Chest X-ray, PA view. Patient: 22 years old, sex M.
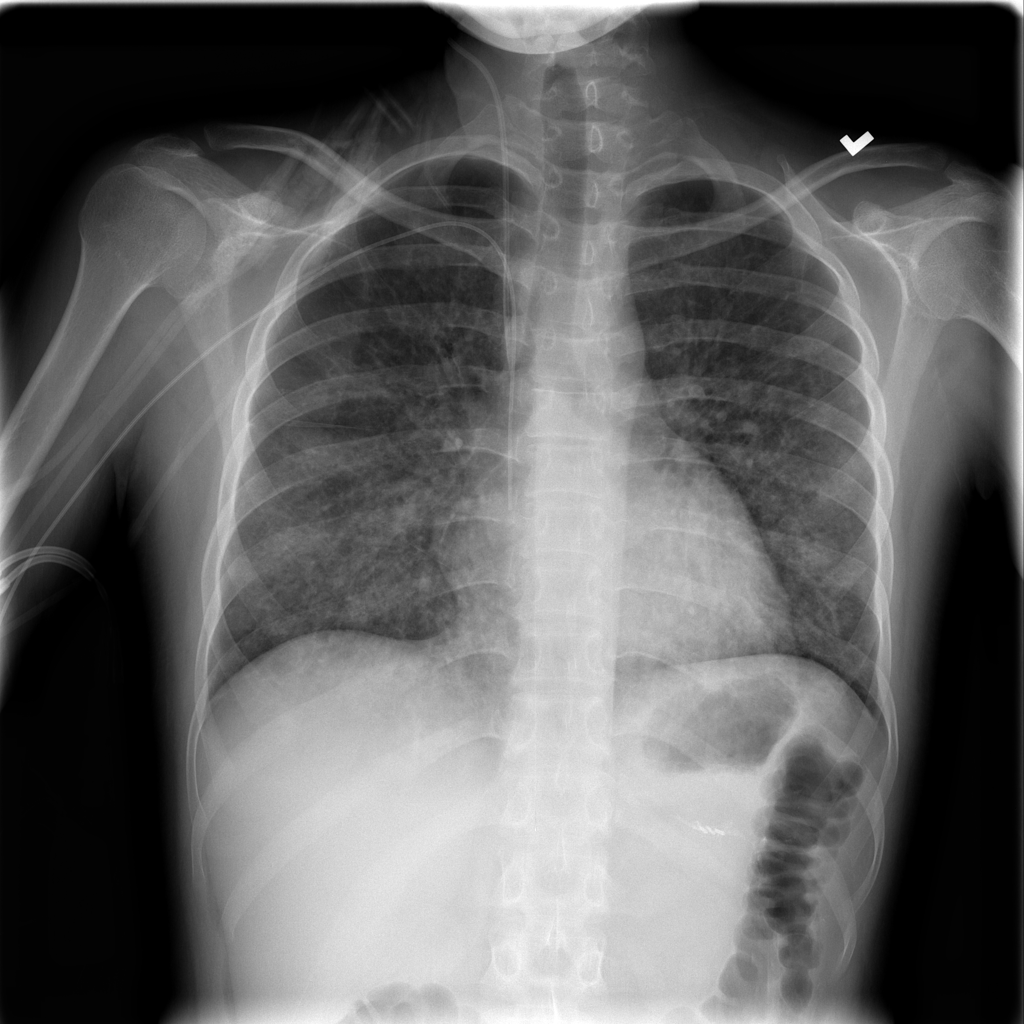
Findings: No Finding